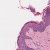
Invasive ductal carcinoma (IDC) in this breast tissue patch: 0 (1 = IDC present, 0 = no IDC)